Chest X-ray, AP view. Patient: 65 years old, sex F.
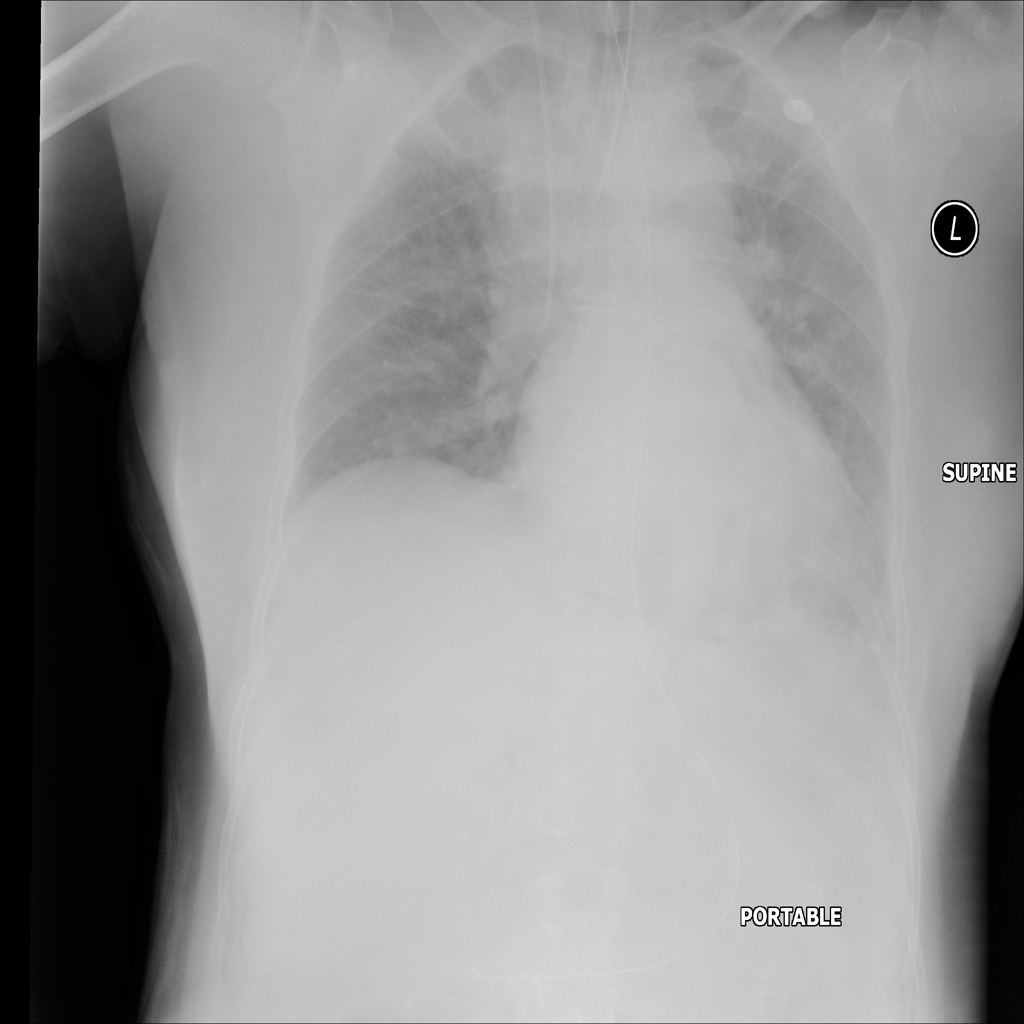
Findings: Atelectasis, Infiltration